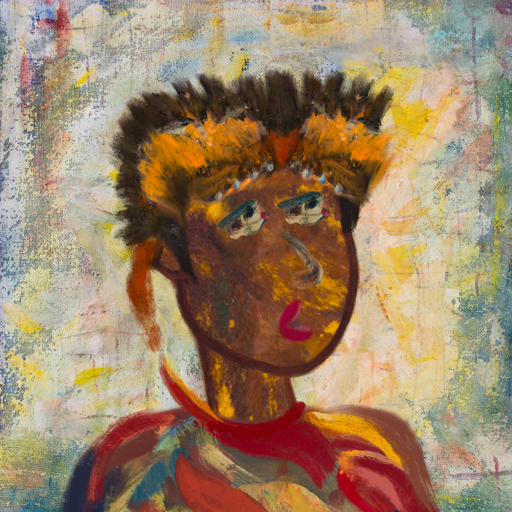
Background: Irani, Head And Neck Side: Comrade, Face Side: Pipe, Bust: Mother_And_Son_Son, Hair Side: Roy_Bahadur, Head Accessory: Gypsy_Queen, Second Necklace: Blank, Necklace: Pipe, Baby: Blank